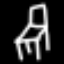
Label: chair